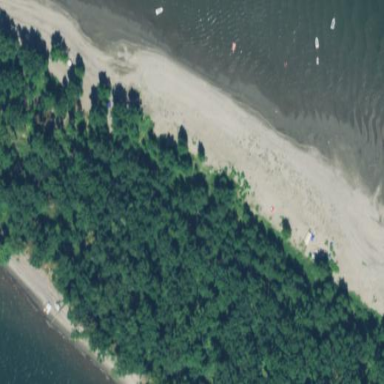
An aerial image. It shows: Sandy beach with natural surroundings.